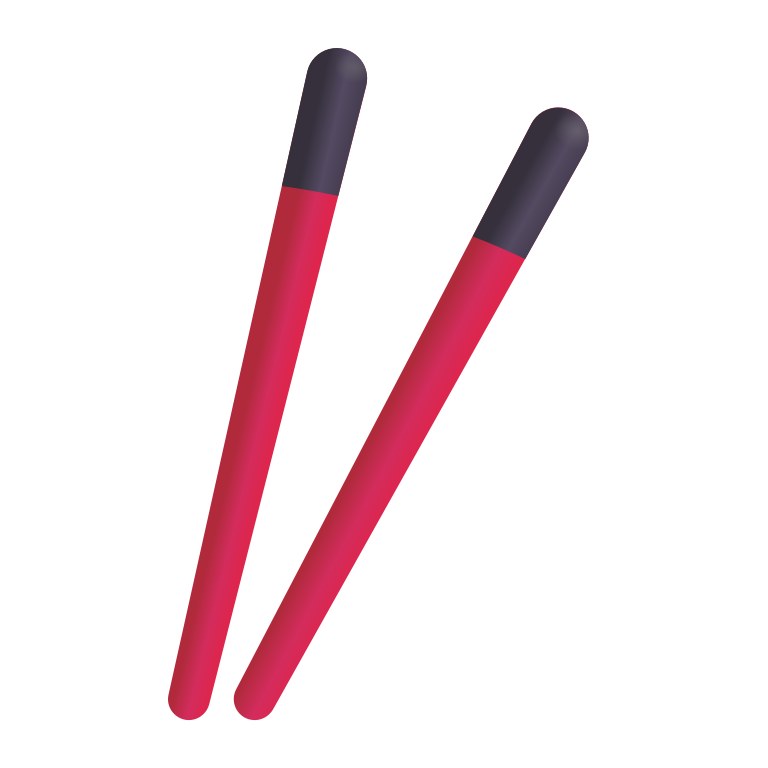
chopsticks color